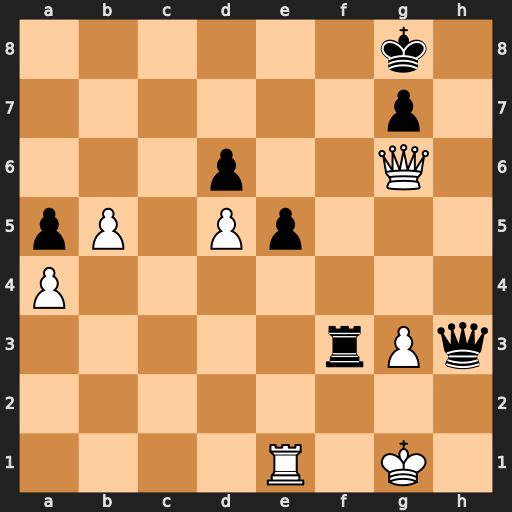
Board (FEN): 6k1/6p1/3p2Q1/pP1Pp3/P7/5rPq/8/4R1K1
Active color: w
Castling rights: -
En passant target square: -
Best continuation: Qe6+ Qxe6 dxe6 Rc3 Rf1